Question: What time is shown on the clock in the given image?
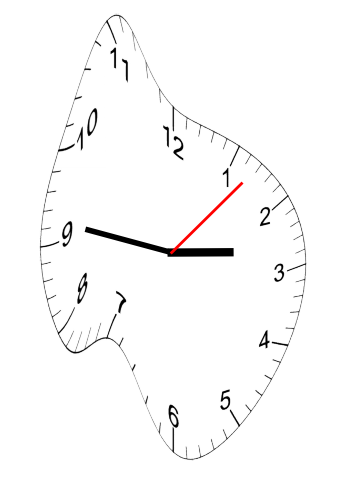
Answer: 02:46:07